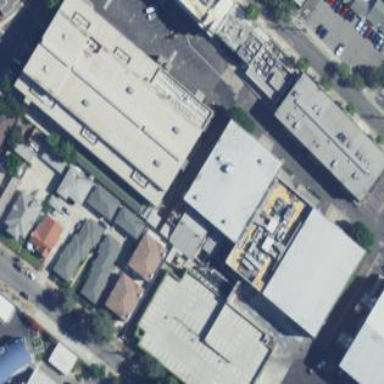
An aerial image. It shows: Studio building.